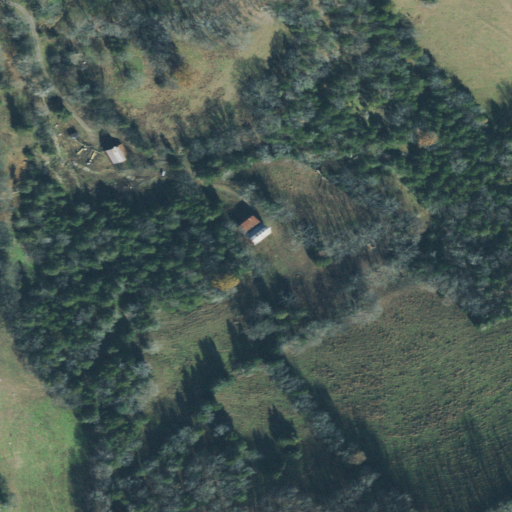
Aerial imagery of valley in Tennessee named Bedford Hollow containing pasture, evergreen forest, mixed forest, deciduous forest, shrub, grassland, and open development